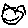
Label: cat